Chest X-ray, AP view. Patient: 43 years old, sex M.
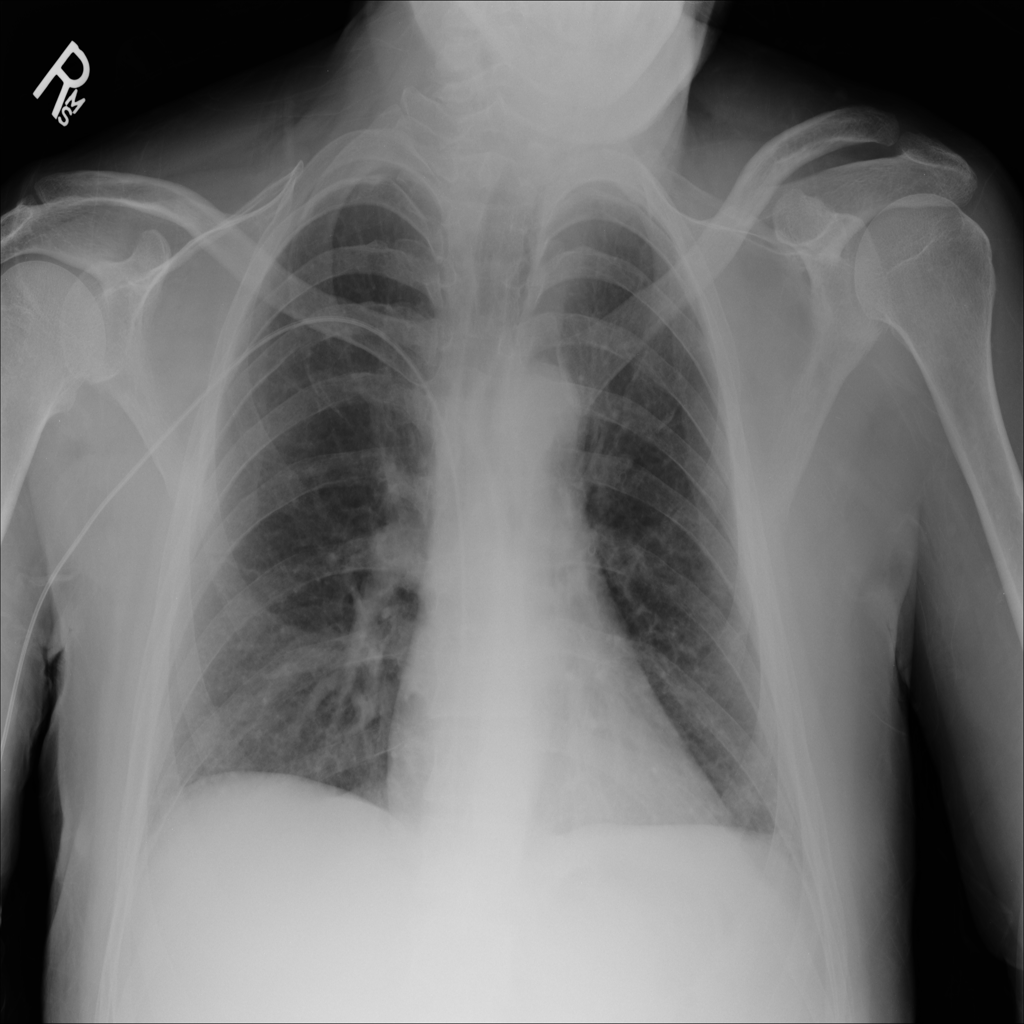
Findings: No Finding